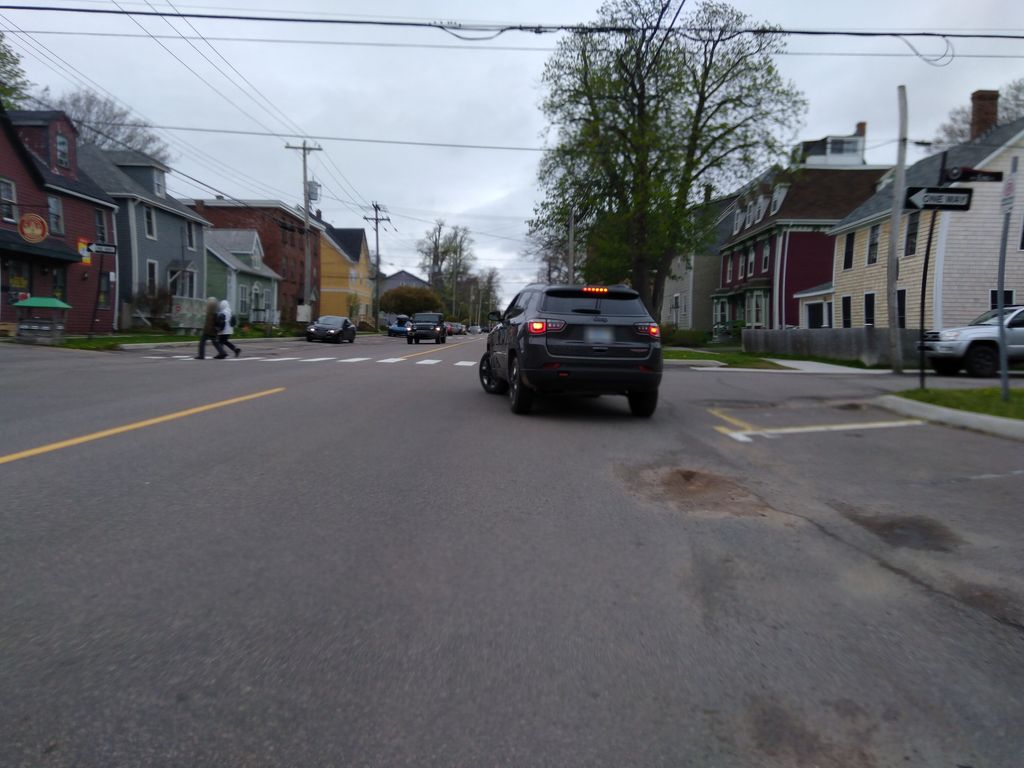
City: charlottetown